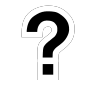
Cursor type: help
OS/theme: macos
Variant: default